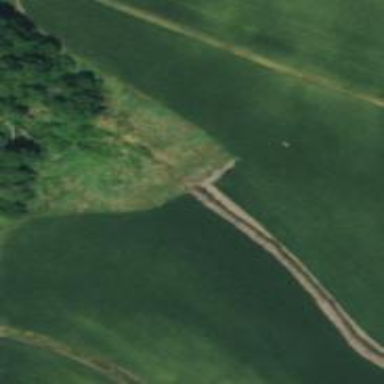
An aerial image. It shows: Culvert tunnel.